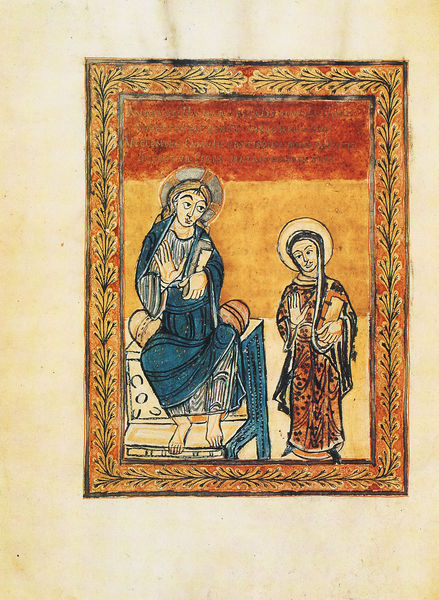
Titel: Missale - Fragment aus der Kathedrale von Worms
Standort: Herstellungsort: Reichenau (EU - D - BW)
Institution: Paris, Bibliothèque de l’Arsenal
Schlagwörter: blau, gott, hand, gelb, kleid, männer, orange, stuhl, zeichnung, rot, bibel, rahmen, bild, gewand, gold, sitzend, umrandung, ranken, farbig, schrift, zwei, füsse, hocker, thron, verzierung, barfuss, buch, religion, text, heiligenschein, nimbus, christus, jesus, jesus christus, mittelalter, segen, heiliger, heilige, heilig, maria, magdalena, prophet, joseph, gruss, arabeske, buchmalerei, morgenland, nimben